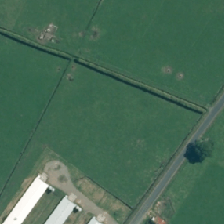
Land cover: shortrotation_cropland